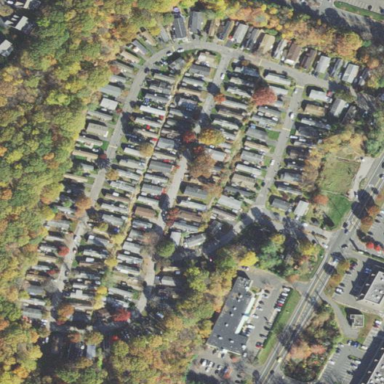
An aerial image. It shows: Residential area designated as trailer park.